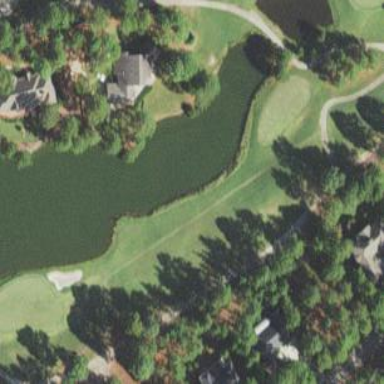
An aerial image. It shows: Water hazard on golf course. The hazard is natural water feature.